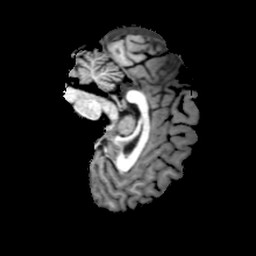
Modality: T1w
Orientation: sagittal
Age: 21
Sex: female
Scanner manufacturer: philips
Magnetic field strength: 3 T
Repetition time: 0.0082 s
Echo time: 0.0037 s